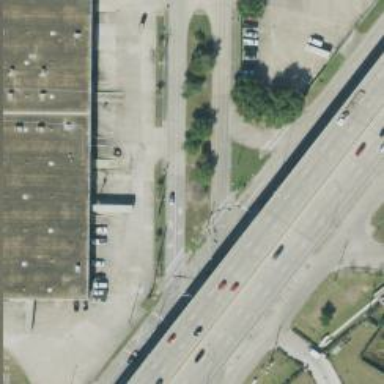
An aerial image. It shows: Trunk link highway.